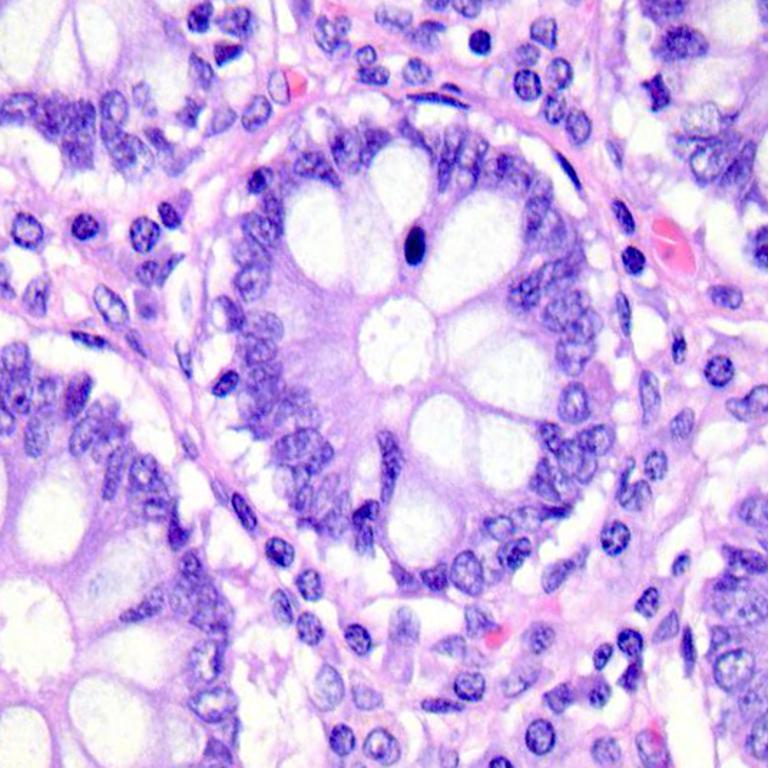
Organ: colon
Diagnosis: benign